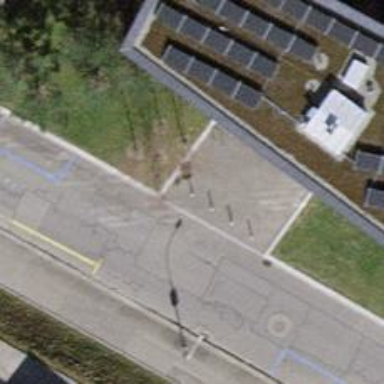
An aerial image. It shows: Bollard.